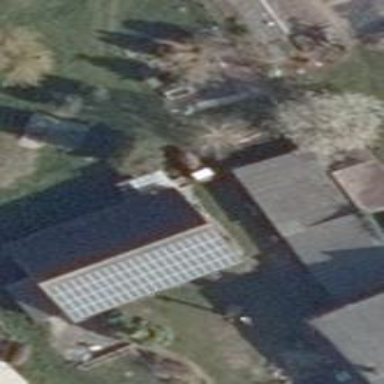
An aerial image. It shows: Solar photovoltaic panel generating electricity. It is small installation located on building.